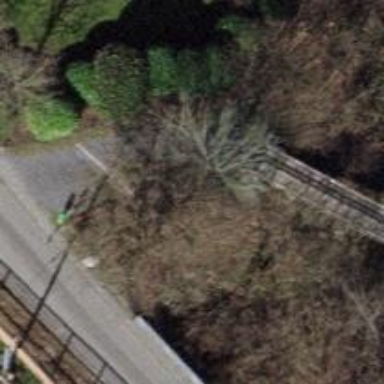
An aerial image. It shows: Footway on bridge.